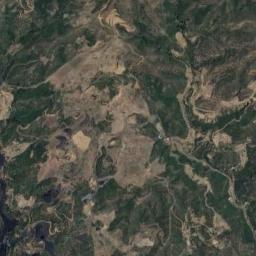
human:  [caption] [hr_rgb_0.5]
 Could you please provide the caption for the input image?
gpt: The mountain is consist of half of green plants and half of bare land .

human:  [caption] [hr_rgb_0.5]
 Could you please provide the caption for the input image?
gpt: The mountain is covered with brown mud .

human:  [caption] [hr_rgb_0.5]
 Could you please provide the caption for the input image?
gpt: Many trees are on the mountain .

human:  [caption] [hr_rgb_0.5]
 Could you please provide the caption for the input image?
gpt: The mountain has a rugged surface and parts of the mountain are covered with dense vegetation .

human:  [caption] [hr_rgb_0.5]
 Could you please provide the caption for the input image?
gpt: There are some green ravines on the brown mountain .